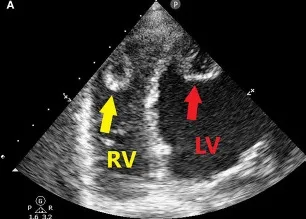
Right ventricular focused 4-chamber echocardiographic view demonstrating RV. Yellow arrow), and . LV. Red arrow) apical thrombi: both masses were found with hypoechoic central space and hyperechoic border. The RV thrombotic mass measured 18 mm x 15 mm.
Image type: radiology (ultrasound)